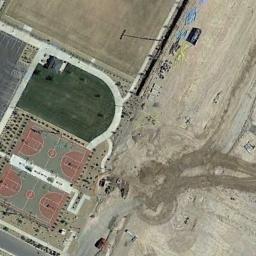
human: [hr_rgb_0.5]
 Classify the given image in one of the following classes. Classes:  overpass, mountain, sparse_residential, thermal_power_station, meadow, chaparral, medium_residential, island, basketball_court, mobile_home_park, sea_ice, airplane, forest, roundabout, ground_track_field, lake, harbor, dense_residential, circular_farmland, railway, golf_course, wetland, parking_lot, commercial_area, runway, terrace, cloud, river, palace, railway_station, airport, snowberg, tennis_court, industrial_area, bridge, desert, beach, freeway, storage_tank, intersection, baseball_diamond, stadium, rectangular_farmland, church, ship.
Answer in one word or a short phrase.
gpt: basketball_court